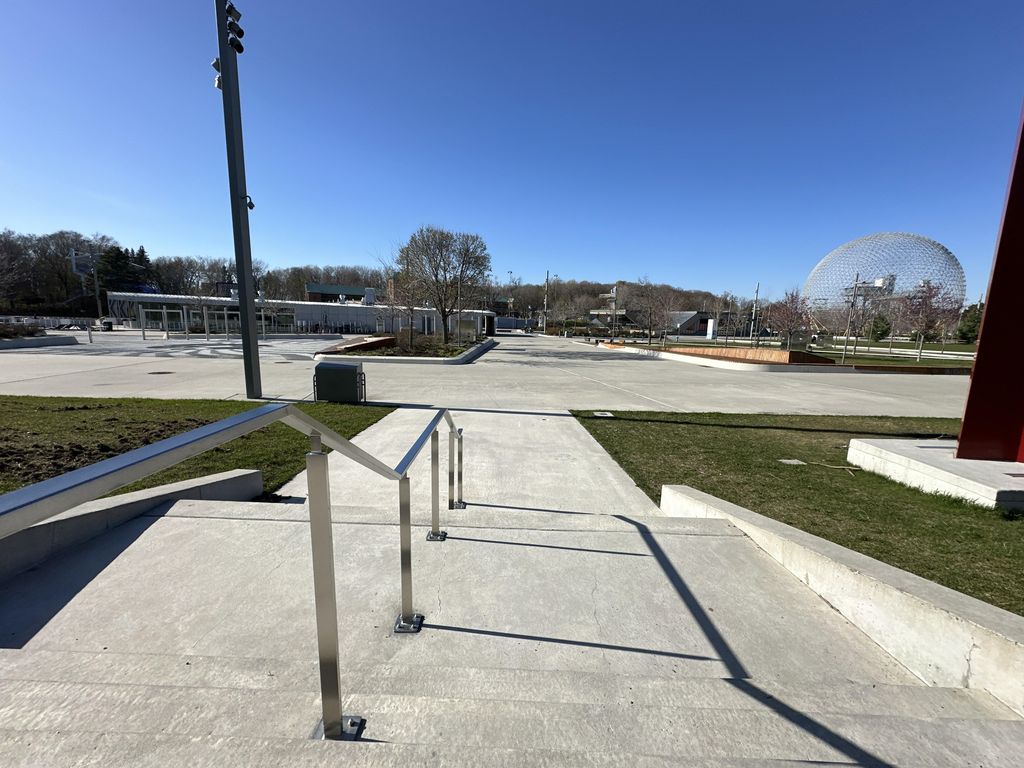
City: montreal